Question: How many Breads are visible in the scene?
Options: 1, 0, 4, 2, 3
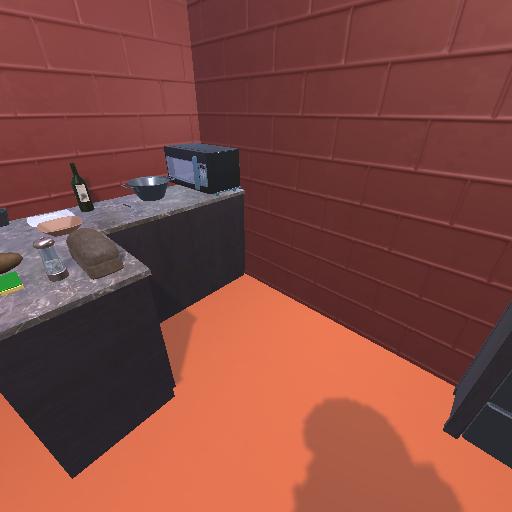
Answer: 1